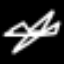
Label: airplane